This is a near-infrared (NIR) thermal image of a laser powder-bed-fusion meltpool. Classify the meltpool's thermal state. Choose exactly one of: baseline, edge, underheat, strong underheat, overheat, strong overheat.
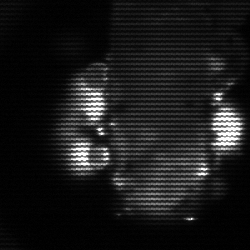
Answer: strong underheat